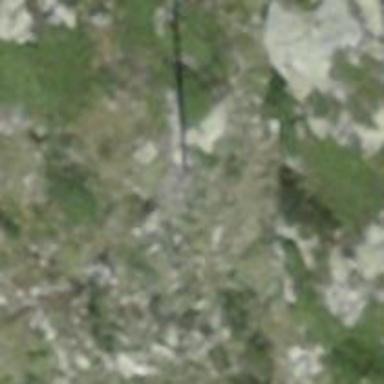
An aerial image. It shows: Power pole.